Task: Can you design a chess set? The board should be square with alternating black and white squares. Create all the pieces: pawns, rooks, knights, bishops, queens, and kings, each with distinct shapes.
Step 3065:
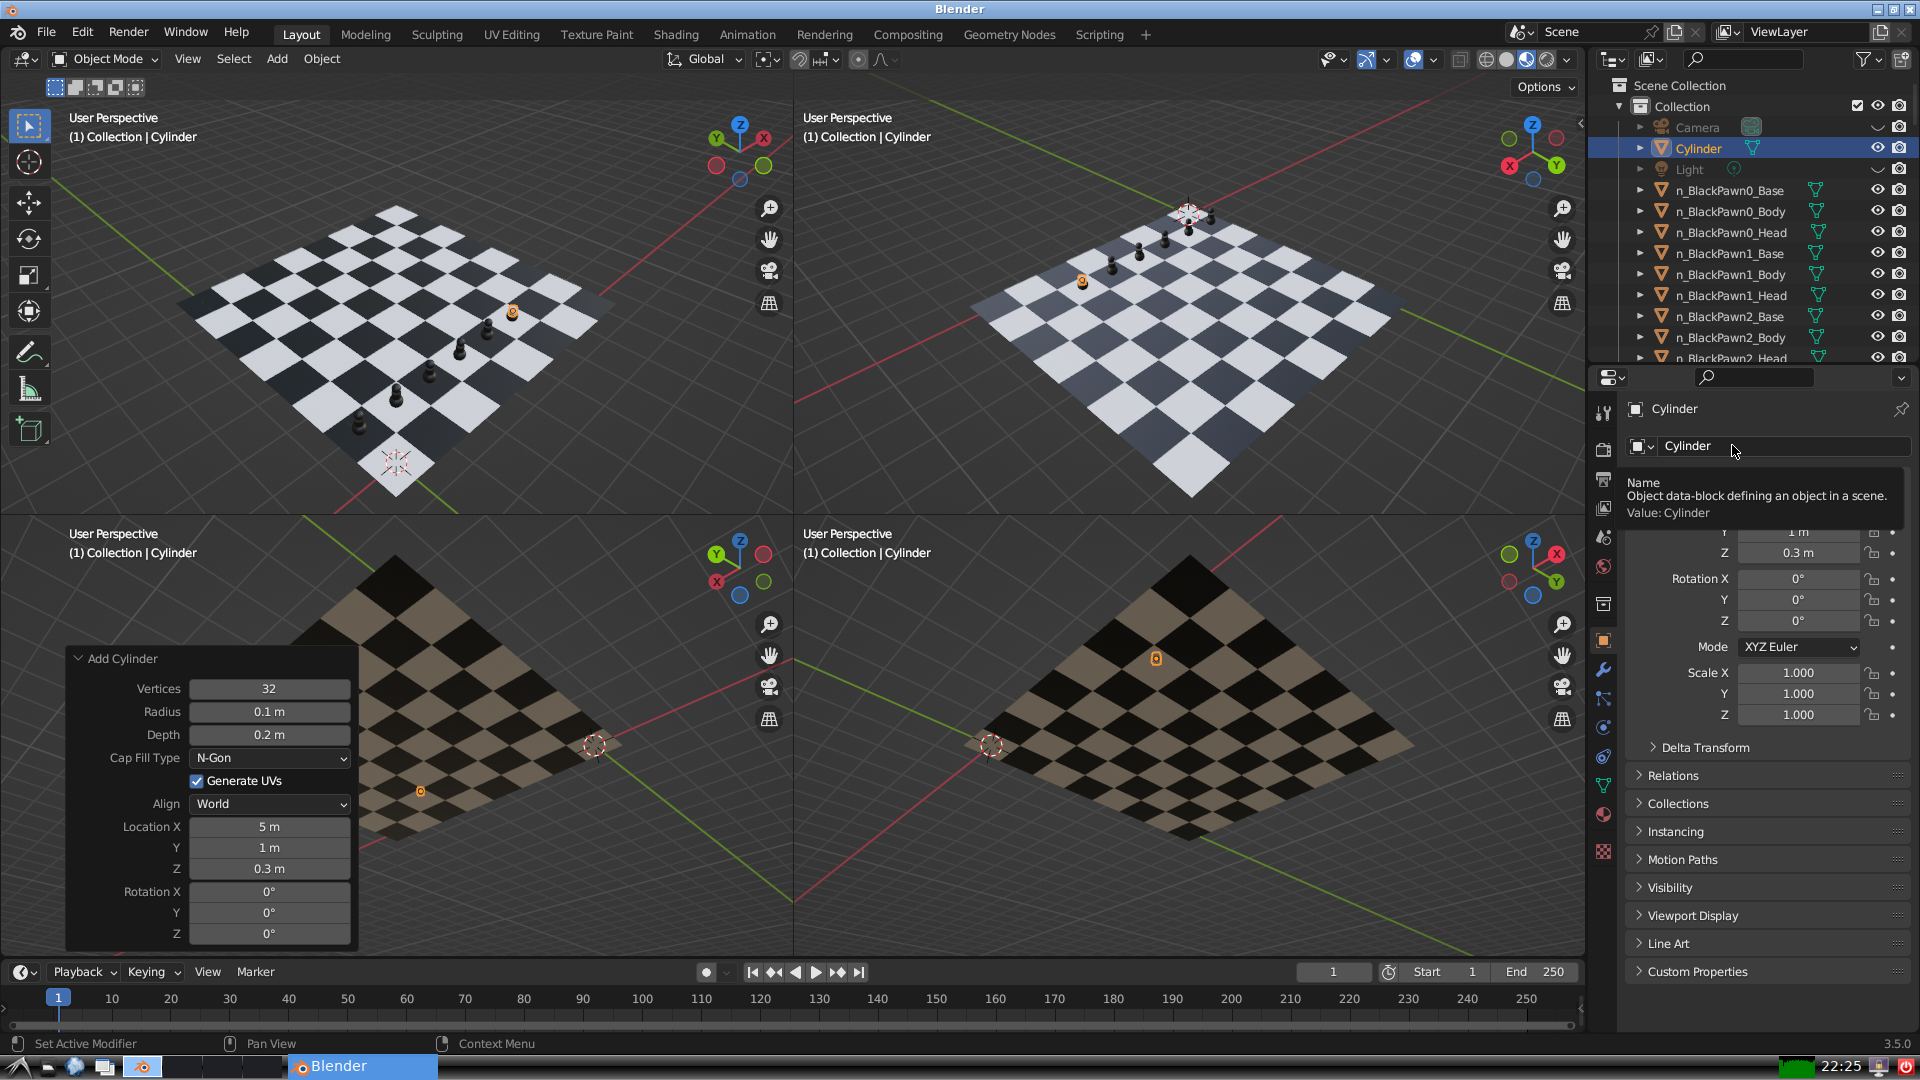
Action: click: no